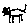
Label: cat